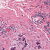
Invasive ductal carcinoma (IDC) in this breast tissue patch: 0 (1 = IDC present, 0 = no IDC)